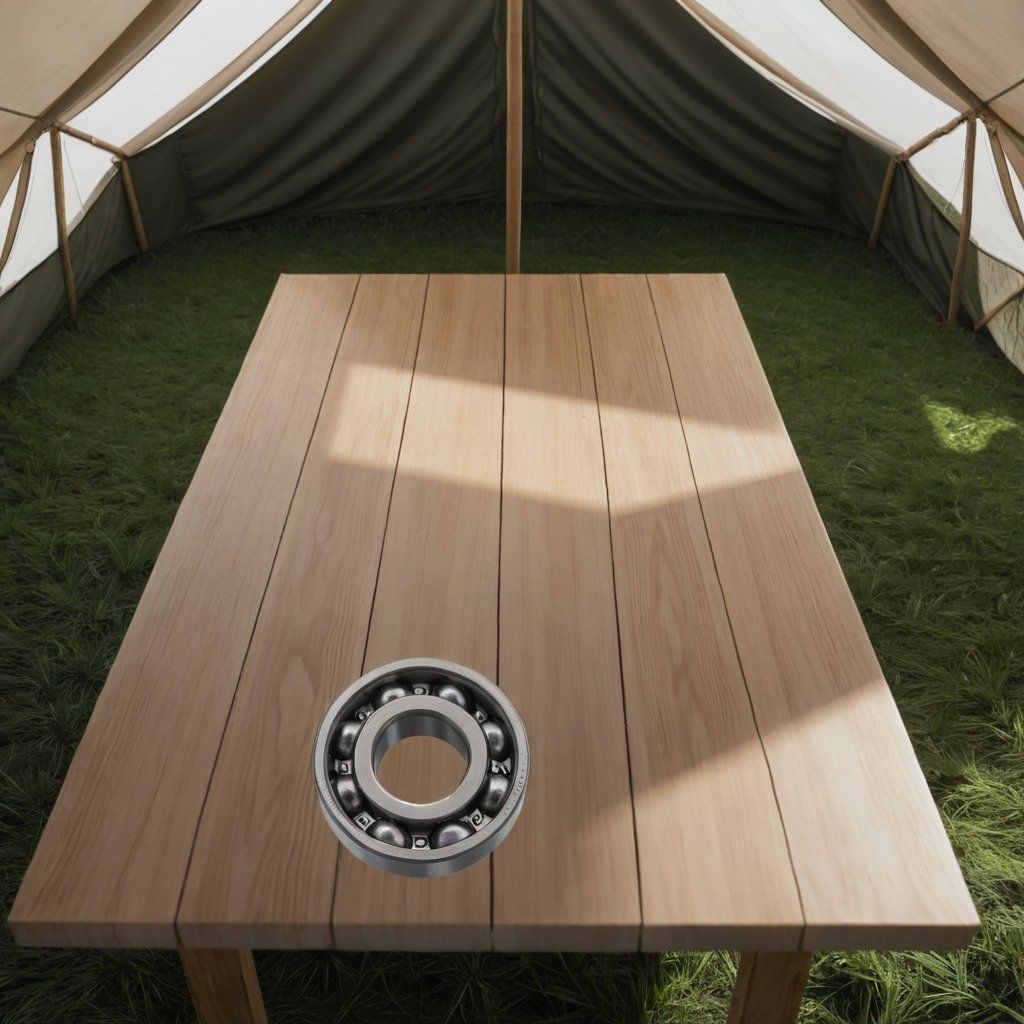
A metal ball bearing is lying on a clean wooden table inside a jungle field workshop tent humid ambient light worn but